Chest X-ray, PA view. Patient: 54 years old, sex F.
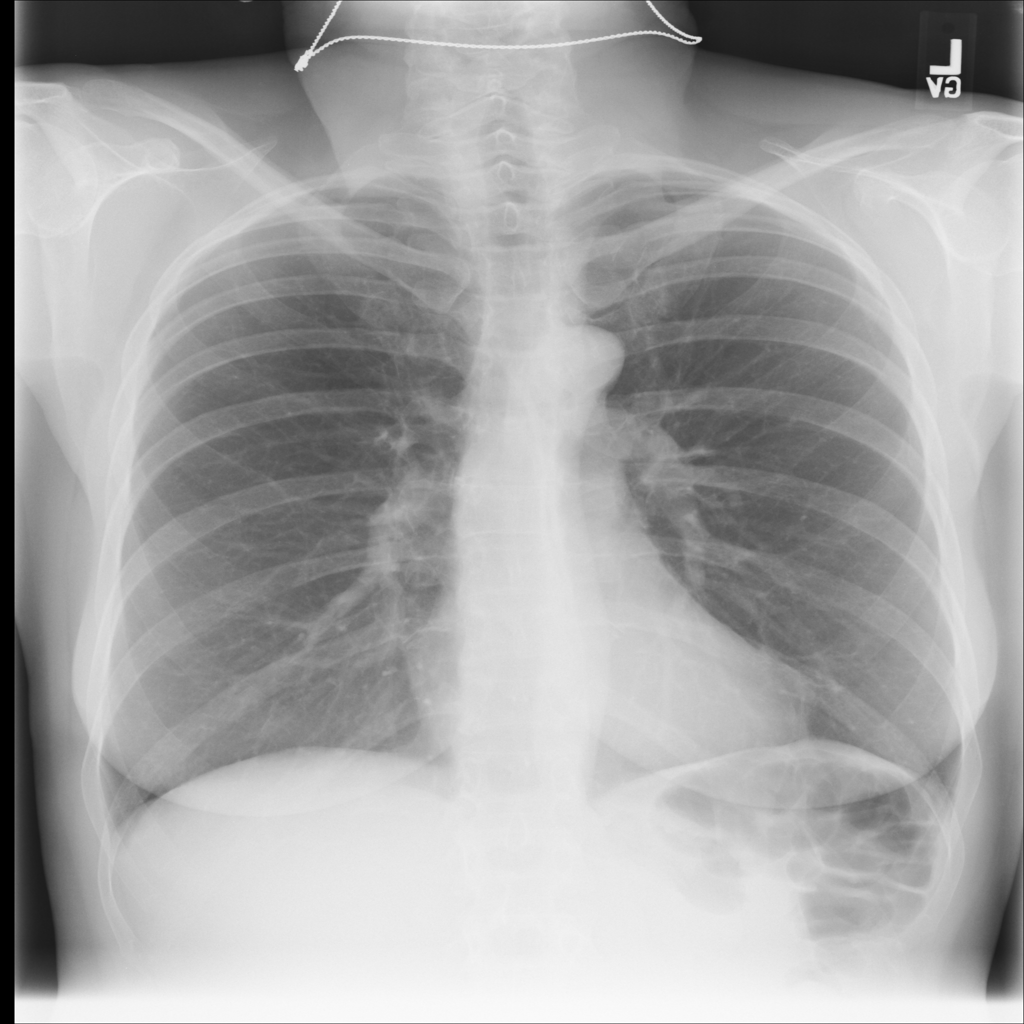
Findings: No Finding